Question: When you have a multilevel model with lots of factors and interactions the size of the correlation of fixed effects matrix can become quite big and unclear.
I can use the 'symbolic.cor=T' parameter in the print method to make a clearer print of the summary like below:
'''
ratbrain <-
within(read.delim("http://www-personal.umich.edu/~bwest/rat_brain.dat"),
{
treatment <- factor(treatment,
labels = c("Basal", "Carbachol"))
region <- factor(region,
labels = c("BST", "LS", "VDB"))
})
print(mod<-lmer(activate ~ region * treatment + (0 + treatment | animal),ratbrain),symbolic.cor=T)
'''
This plots a somewhat clearer correlation matrix for large matrices. Allthough this example's matrix isn't so big.
But it would be nice if I could plot a heatmap of the correlations.
How do I extract the correlation of fixed effects so I can make this heatmap?
Here's the function I created thanks to the answers.
'''
fixeff.plotcorr<-function(mod,...)
{
#require(GGally) # contains another correlation plot using ggplot2
require(lme4)
fixNames<-names(fixef(mod))
# Simon O'Hanlon's answer:
# so <- summary(mod)
# df<-as.matrix(so@vcov@factors$correlation) for version lme4<1.0
# df<-as.matrix(so$vcov@factors$correlation) # lme4 >= 1.0
df<-as.matrix(cov2cor(vcov(mod))) #Ben Bolker's solution
rownames(df)<-fixNames
colnames(df)<-abbreviate(fixNames, minlength = 11)
colsc=c(rgb(241, 54, 23, maxColorValue=255), 'white', rgb(0, 61, 104, maxColorValue=255))
colramp = colorRampPalette(colsc, space='Lab')
colors = colramp(100)
cols=colors[((df + 1)/2) * 100]
# I'm using function my.plotcorr which you can download here:
# http://hlplab.wordpress.com/2012/03/20/correlation-plot-matrices-using-the-ellipse-library/
my.plotcorr(df, col=cols, diag='none', upper.panel="number", mar=c(0,0.1,0,0),...)
# Another possibility is the corrplot package:
# cols <- colorRampPalette(c("#67001F", "#B2182B", "#D6604D", "#F4A582", "#FDDBC7",
# "#FFFFFF", "#D1E5F0", "#92C5DE", "#4393C3", "#2166AC", "#053061"))
# require(corrplot,quiet=T)
# corrplot(df, type="upper", method="number", tl.pos='tl', tl.col='black', tl.cex=0.8, cl.pos='n', col=cols(50))
# corrplot(df,add=TRUE, method='ellipse', type='lower', tl.pos='n', tl.col='black', cl.pos='n', col=cols(50), diag=FALSE)
}
'''
You have to download the my.plotcorr function from <URL>.
The resulting plot of the example above using command 'fixeff.plotcorr(mod)' now looks like this:

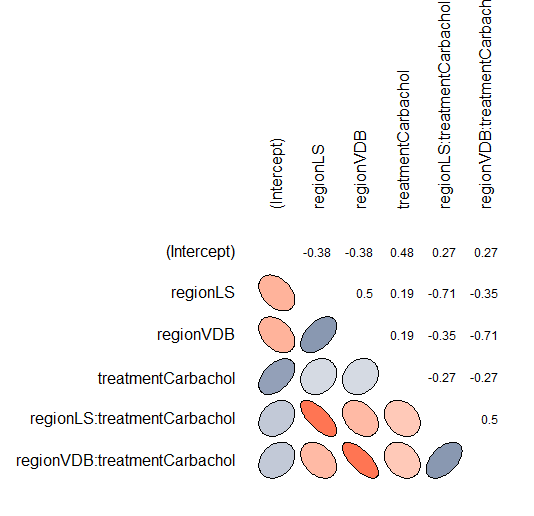
Answer: Using the S4 method listing function we can return the function which is dispatched when 'print' is called on an object of class '"mer"':
'''
selectMethod( print , "mer" )
'''
Looking at the source code that is returned we can find the lines applicable to you:
'''
if (correlation) {
corF <- so@vcov@factors$correlation
'''
'so' is defined as the summary of your object, so in your case you should just need to extract:
'''
so <- summary(mod)
so@vcov@factors$correlation
'''